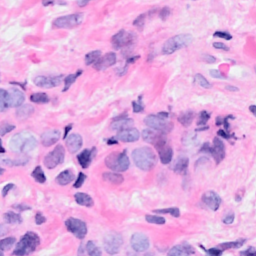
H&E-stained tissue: Breast